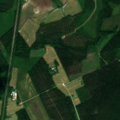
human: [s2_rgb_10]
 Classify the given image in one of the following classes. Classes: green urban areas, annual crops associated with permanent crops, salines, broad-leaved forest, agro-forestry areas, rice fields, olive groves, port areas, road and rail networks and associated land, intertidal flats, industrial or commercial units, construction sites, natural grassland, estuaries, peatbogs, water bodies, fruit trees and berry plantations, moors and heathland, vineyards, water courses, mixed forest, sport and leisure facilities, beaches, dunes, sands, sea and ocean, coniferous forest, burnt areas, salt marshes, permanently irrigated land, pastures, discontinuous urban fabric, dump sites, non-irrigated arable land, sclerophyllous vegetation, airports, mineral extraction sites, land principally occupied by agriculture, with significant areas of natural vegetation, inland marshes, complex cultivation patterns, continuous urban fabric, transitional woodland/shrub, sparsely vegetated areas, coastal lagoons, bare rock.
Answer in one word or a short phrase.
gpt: non-irrigated arable land, coniferous forest, mixed forest, transitional woodland/shrub